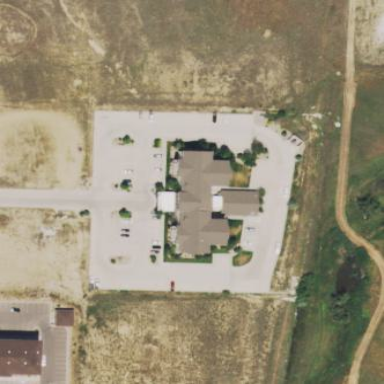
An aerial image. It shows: Hotel building.